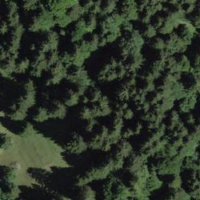
EUNIS habitat code: 43
Species observed at this site:
Arnica montana